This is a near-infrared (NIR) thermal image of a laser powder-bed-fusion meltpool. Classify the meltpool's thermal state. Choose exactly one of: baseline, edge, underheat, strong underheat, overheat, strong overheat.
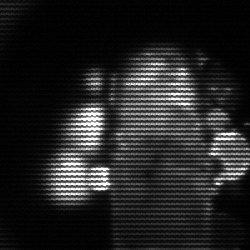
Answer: strong underheat